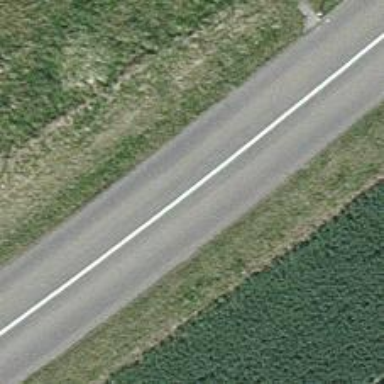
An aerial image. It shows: Tertiary road.